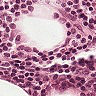
Metastatic tissue present: no